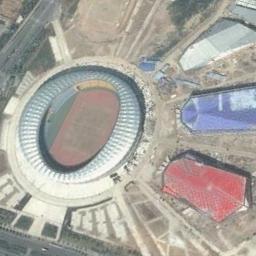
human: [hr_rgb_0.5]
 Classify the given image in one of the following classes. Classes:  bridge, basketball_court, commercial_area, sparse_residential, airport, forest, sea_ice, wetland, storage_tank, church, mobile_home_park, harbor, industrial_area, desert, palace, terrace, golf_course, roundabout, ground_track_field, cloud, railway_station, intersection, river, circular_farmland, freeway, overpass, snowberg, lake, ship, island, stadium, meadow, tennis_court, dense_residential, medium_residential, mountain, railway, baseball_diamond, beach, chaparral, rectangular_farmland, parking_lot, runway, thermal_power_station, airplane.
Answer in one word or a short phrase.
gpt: stadium